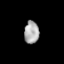
Tissue: lung
Cell type: Myeloid cells
Senescence score: 0.6545
Nuclear area (px): 323
Mean DAPI intensity: 171.542